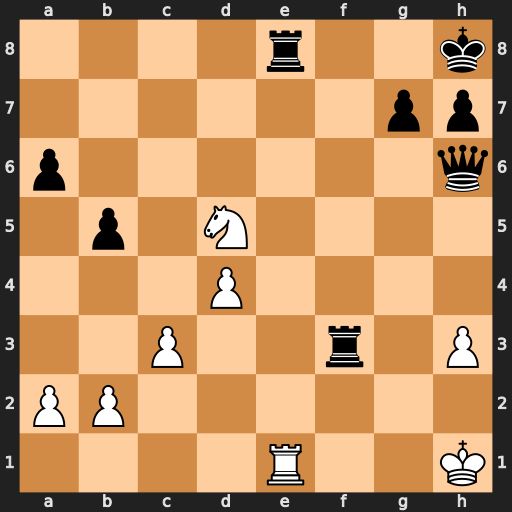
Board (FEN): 4r2k/6pp/p6q/1p1N4/3P4/2P2r1P/PP6/4R2K
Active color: w
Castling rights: -
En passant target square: -
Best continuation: Rxe8+ Rf8 Rxf8#